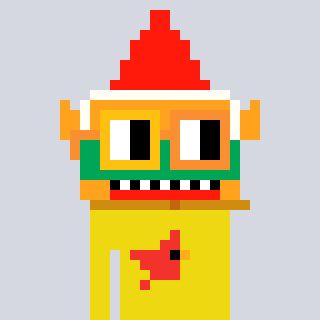
a pixel art character with square yellow and orange glasses, a gnome-shaped head and a yellow-colored body on a cool background